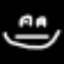
Label: frog